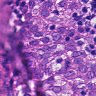
Metastatic tissue present: yes